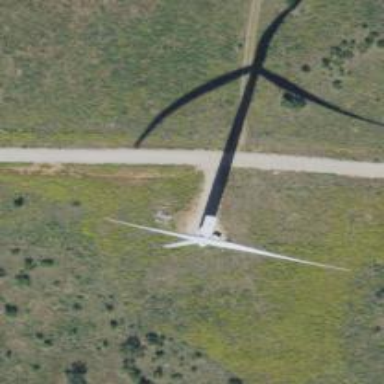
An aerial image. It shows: Wind generator with horizontal axis. The generator is wind turbine.